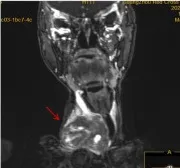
CT and MRI examinations. (E) Enhanced MRI scan of the neck in coronary position.
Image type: radiology (mri)